Question: Is there any way to annotate sections of my code to generate out a 'Messages' item when building? There are some spots in my code I want to mark as things to get changed in an upcoming revision.
Any tools or features that would give me something similar to this? I was thinking Bookmarks, but I've found them to be kind of clunky in VS2010.

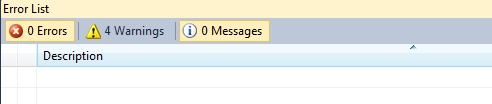
Answer: Set comments in your code like this:
'''
//TODO: Make much better someday (probably never)
if (i != null)
{
this.DoSomething();
}
'''
The '//TODO:' comment is a built-in extension of Visual Studio and the given comment is shown in the "Task List"-Control of the IDE.
With a double click on the item in the "Task List" you can jump to the spot in your code where the comment is set.
Read this article for further information: <URL>